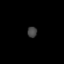
Tissue: lung
Cell type: Fibroblasts
Senescence score: 0.6156
Nuclear area (px): 105
Mean DAPI intensity: 65.219